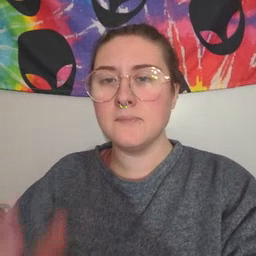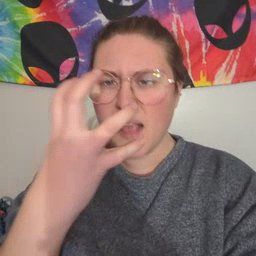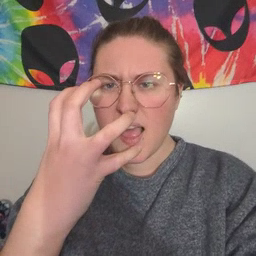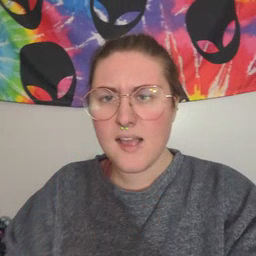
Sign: mad